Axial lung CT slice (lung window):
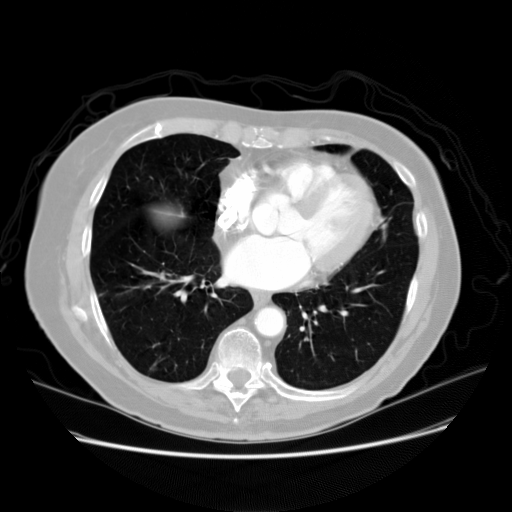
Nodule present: no